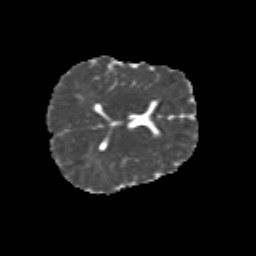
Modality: MD
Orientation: axial
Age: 9
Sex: male
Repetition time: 9.4 s
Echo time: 0.089 s